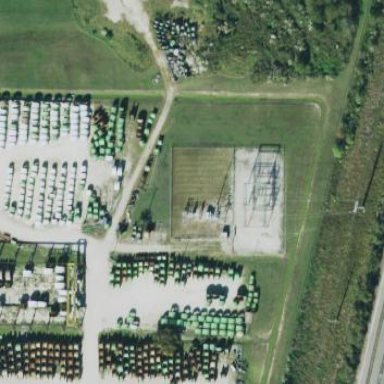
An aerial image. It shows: Outdoor industrial power substation enclosed by fence.